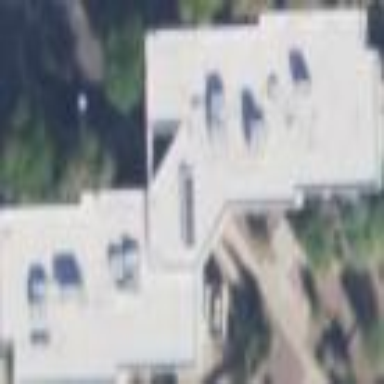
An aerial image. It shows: College building.